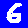
Digit: 6